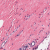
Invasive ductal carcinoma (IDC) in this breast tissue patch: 0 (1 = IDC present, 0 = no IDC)